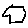
Label: hexagon